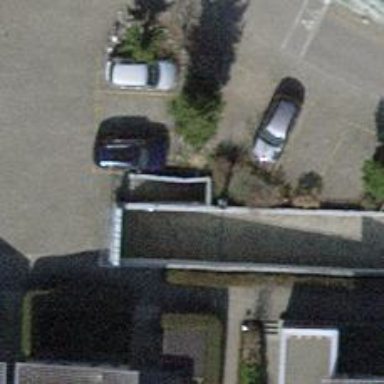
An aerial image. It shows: Parking entrance.